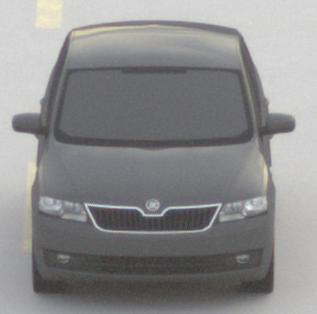
Make: Skoda
Model: Rapid
Detailed model: Rapid 1.2 Active Limousine
Model produced from: 2012/10
Model produced until: 2015/04
Doors: 5
Color: gray
Road condition: dry road
Daytime: sunrise or sunset
Contrast: low contrast